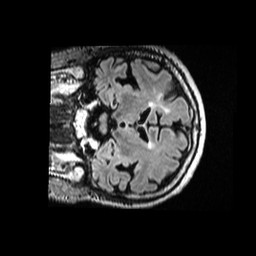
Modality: FLAIR
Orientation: coronal
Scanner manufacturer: ge
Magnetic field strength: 1.5 T
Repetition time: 6 s
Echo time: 0.1242 s